Question: I can't compile the most basic PDF file in R studio.
This is my error message:
'''
output file: Report.knit.md
! LaTeX Error: File 'lmodern.sty' not found.
Type X to quit or <RETURN> to proceed,
or enter new name. (Default extension: sty)
Enter file name:
! Emergency stop.
<read *>
l.3 \usepackage
pandoc: Error producing PDF from TeX source
Error: pandoc document conversion failed with error 43
Execution halted
'''

'''
# > sessionInfo()
# R version 3.1.2 (2014-10-31)
# Platform: x86_64-unknown-linux-gnu (64-bit)
#
# locale:
# [1] LC_CTYPE=en_US.UTF-8 LC_NUMERIC=C
# [3] LC_TIME=en_US.UTF-8 LC_COLLATE=en_US.UTF-8
# [5] LC_MONETARY=en_US.UTF-8 LC_MESSAGES=en_US.UTF-8
# [7] LC_PAPER=en_US.UTF-8 LC_NAME=C
# [9] LC_ADDRESS=C LC_TELEPHONE=C
# [11] LC_MEASUREMENT=en_US.UTF-8 LC_IDENTIFICATION=C
#
# attached base packages:
# [1] stats graphics grDevices utils datasets methods base
#
# loaded via a namespace (and not attached):
# [1] digest_0.6.8 htmltools_0.2.6 rmarkdown_0.5.3.1 tools_3.1.2
# [5] yaml_2.1.13
'''
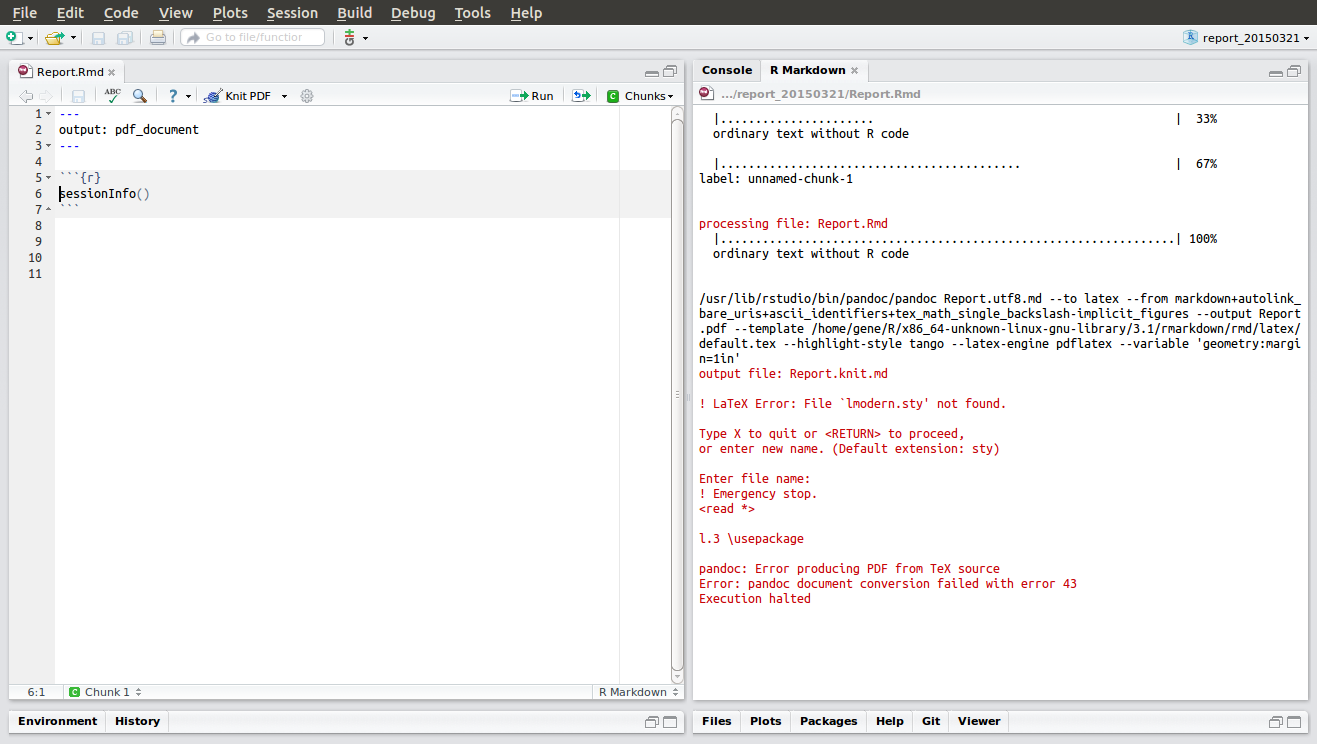
Answer: As you are on an Ubuntu box:
'''
edd@max:~$ locate lmodern.sty ## look for this file
/usr/share/texmf/tex/latex/lm/lmodern.sty
edd@max:~$ dpkg -S $(locate lmodern.sty) ## look for package with this file
lmodern: /usr/share/texmf/tex/latex/lm/lmodern.sty
edd@max:~$
'''
indicating that you want to install the 'lmodern' package:
'''
sudo apt-get install lmodern
'''
You can also <URL> which also suggests the lmodern package.